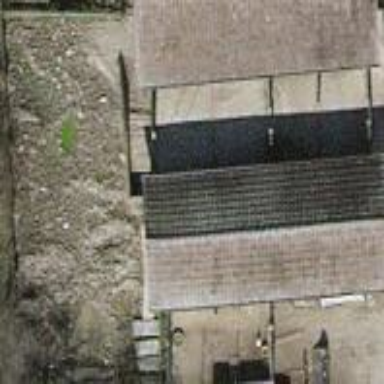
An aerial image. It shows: Farm auxiliary building used for animal breeding.